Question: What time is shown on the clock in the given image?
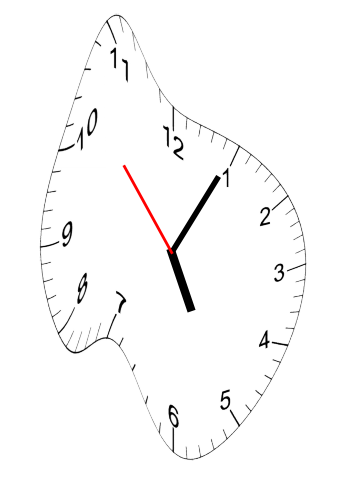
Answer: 05:04:53